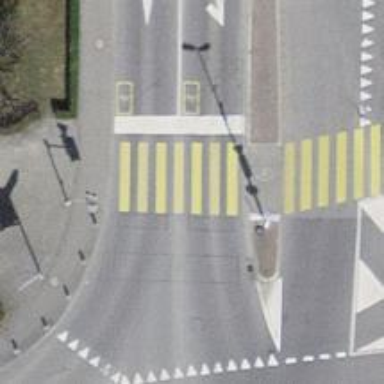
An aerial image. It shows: Asphalt footway with zebra crossing.